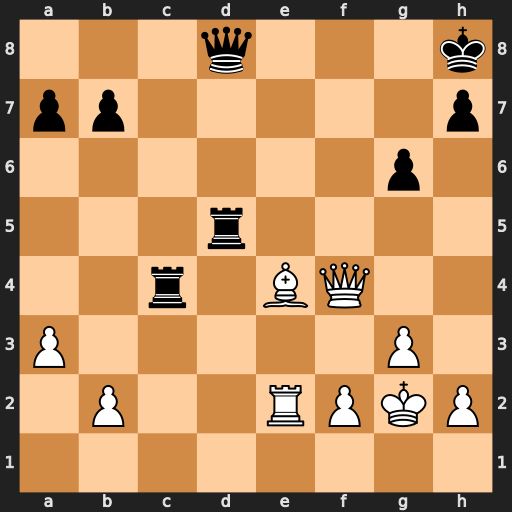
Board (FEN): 3q3k/pp5p/6p1/3r4/2r1BQ2/P5P1/1P2RPKP/8
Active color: w
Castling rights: -
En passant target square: -
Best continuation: Qf7 Rc7 Qxd5 Qxd5 Bxd5